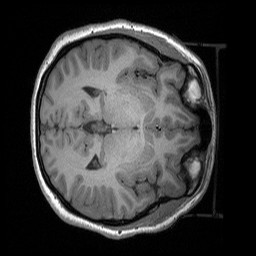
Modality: T1w
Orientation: axial
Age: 22
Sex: female
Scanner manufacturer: siemens
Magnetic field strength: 3 T
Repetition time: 1.9 s
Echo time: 0.00252 s